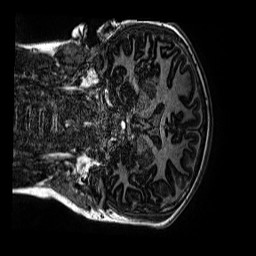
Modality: MP2RAGE
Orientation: coronal
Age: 13
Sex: female
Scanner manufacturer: siemens
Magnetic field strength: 3 T
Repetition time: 4 s
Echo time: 0.00299 s